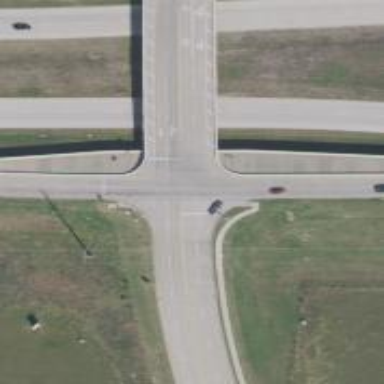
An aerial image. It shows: Residential road with bridge.